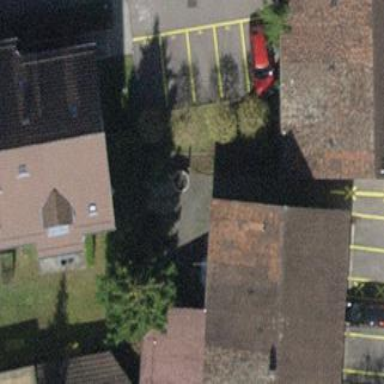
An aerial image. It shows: Semidetached house.